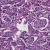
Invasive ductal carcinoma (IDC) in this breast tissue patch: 1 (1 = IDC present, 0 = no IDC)